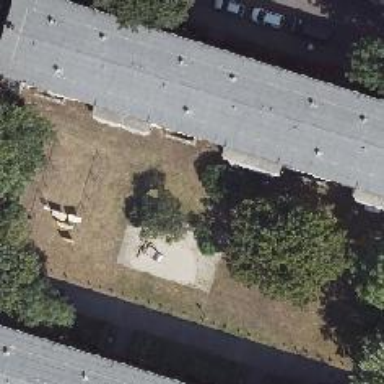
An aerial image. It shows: Playground area for leisure activities on the land.